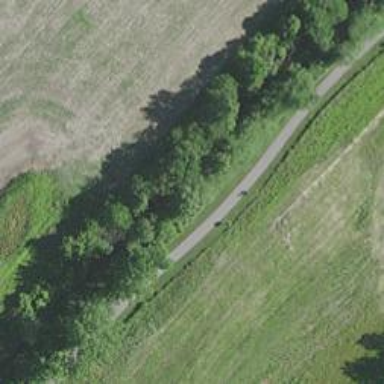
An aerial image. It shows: Asphalt cycleway.